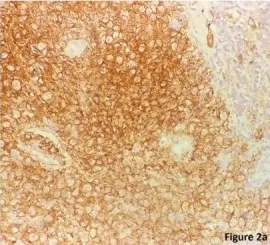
Immunohistochemical staining showing. LCA reactivity.
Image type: pathology (immunostaining)